Question: I have next html:
'''
<div class="row">
<div class="form-group">
<label class="control-label col-md-3">Date:</label>
<div class="col-md-4">
<input type="text" name="date" id="txtDate" runat="server" clientidmode="Static" class="form-control" />
</div>
</div>
<div class="form-group">
<label class="control-label col-md-3">Parent or Guardian Name:</label>
<div class="col-md-4">
<input type="text" name="parent_name" id="txtParentName" runat="server" clientidmode="Static" class="form-control"/>
</div>
</div>
<div class="form-group">
<label class="control-label col-md-3">Email:</label>
<div class="col-md-4">
<input type="text" name="email" id="txtEmail" runat="server" clientidmode="Static" class="form-control"/>
</div>
</div>
<div class="form-group">
<label class="control-label col-md-3">Address:</label>
<div class="col-md-4">
<input type="text" name="address" id="txtAddress" runat="server" clientidmode="Static" class="form-control" />
</div>
</div>
</div>
'''
It's render some form for contact (part of form). And result looks like
I want to skip somehow space that still exists in row ( i use 'col-md-3' for label and 'col-md-4' for input. As result just 7 of 12.) I try with 'offset' and 'push' but this doesn't help, as 'offset' display label in center of page and 'push' displays label out of viewport.
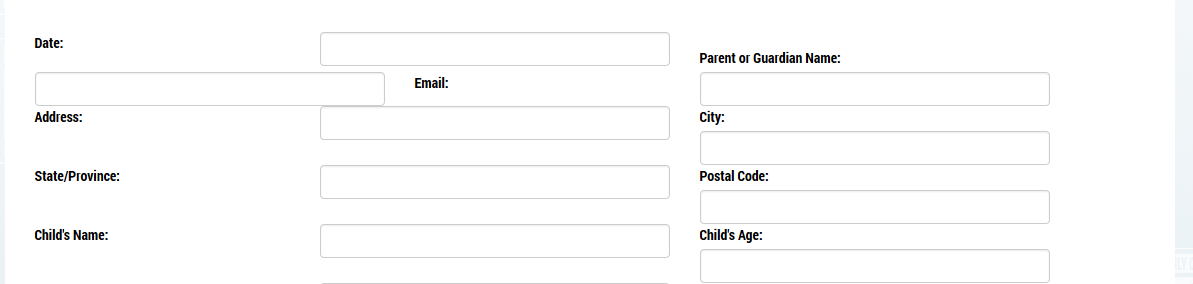
Answer: Use the class 'clearfix' on your 'form-groups' to keep inside just the elements of each one:
> '''
<div class="form-group clearfix">
'''
### BootplyDemo